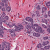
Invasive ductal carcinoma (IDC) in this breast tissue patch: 0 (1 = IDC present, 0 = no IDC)